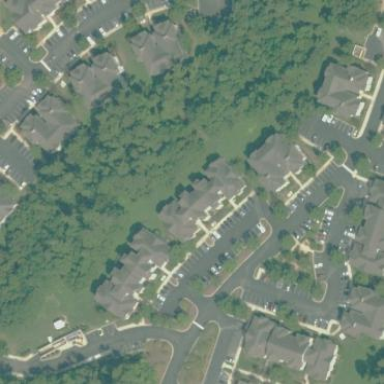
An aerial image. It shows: Residential area within neighborhood.